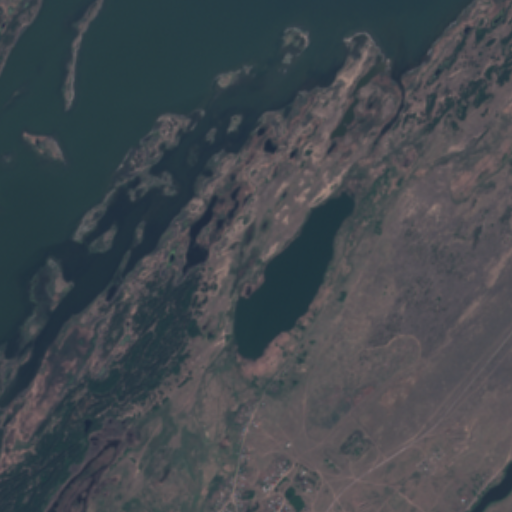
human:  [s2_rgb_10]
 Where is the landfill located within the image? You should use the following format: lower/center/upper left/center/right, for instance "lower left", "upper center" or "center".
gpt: The landfill is located in the lower right of the image.
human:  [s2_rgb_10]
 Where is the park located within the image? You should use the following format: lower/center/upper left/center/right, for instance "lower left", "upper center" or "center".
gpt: The park is located in the lower right of the image.
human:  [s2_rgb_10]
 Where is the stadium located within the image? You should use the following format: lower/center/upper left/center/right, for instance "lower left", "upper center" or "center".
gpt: The stadium is located in the lower right of the image.
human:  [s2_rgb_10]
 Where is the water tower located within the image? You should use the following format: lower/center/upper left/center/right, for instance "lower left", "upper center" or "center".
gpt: The water tower is located in the lower right of the image.
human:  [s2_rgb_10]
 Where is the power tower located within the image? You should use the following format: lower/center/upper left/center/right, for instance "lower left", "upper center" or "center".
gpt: There is no power tower in the image.